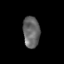
Tissue: skin
Cell type: Epithelial cells
Senescence score: 0.2737
Nuclear area (px): 508
Mean DAPI intensity: 102.742